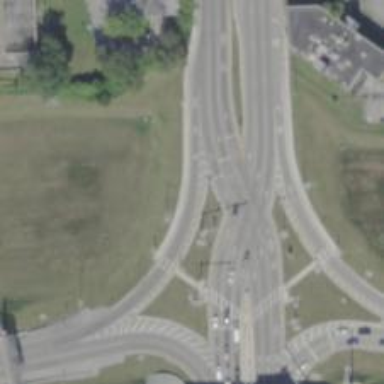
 featuring separate sidewalk. The junction is diverging diamond interchange (DDI)."